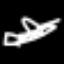
Label: airplane